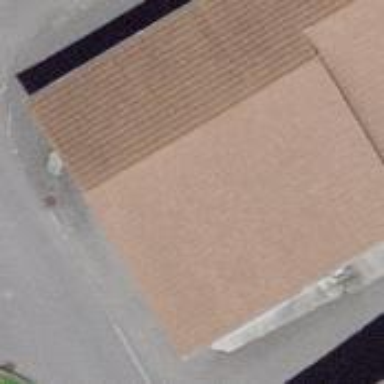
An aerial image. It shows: View of roof of building.